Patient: sex M, age 30
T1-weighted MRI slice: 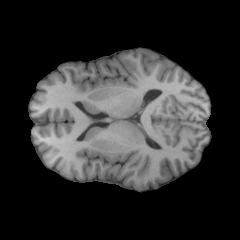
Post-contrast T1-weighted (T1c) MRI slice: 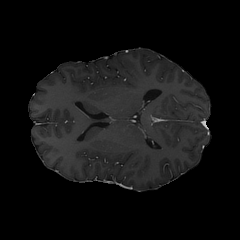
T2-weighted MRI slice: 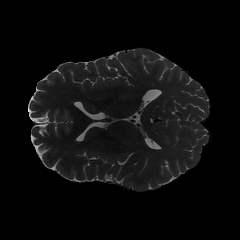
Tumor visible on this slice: no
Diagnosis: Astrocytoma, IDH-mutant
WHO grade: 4